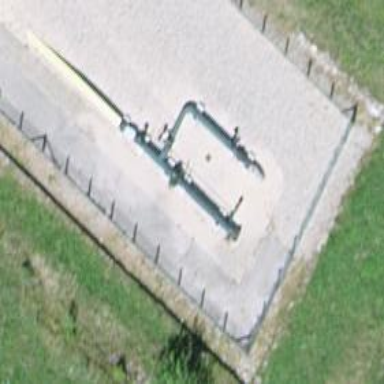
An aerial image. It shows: Pipeline structure is shown.